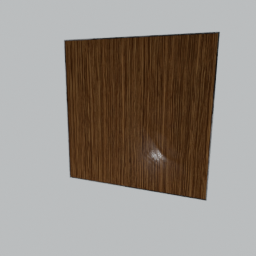
Label: decoration